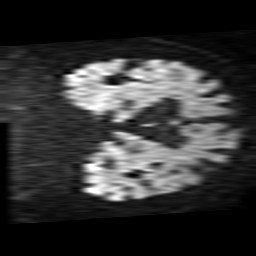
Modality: TRACE
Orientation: coronal
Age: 79
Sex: male
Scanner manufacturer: philips
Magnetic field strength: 1.5 T
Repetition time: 3.828 s
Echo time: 0.09411 s